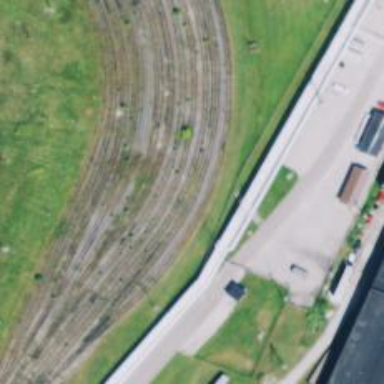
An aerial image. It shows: Disused railway yard.